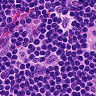
Metastatic tissue present: no